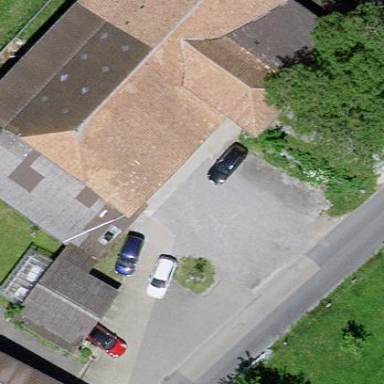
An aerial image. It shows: Rural barn.